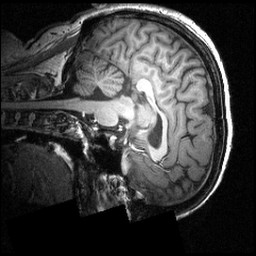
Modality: T1w
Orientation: sagittal
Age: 23
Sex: male
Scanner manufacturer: siemens
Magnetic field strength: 3.951 T
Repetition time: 1.5 s
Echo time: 0.00335 s